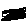
Label: hexagon